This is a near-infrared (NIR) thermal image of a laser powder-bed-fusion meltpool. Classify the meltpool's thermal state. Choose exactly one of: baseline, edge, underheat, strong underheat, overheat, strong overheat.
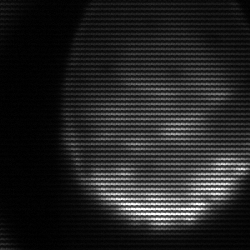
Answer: edge